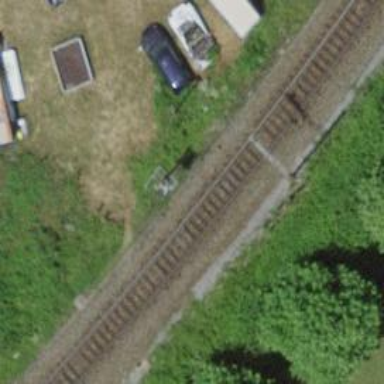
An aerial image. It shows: Railway signal.